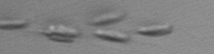
Label: Dinobryon